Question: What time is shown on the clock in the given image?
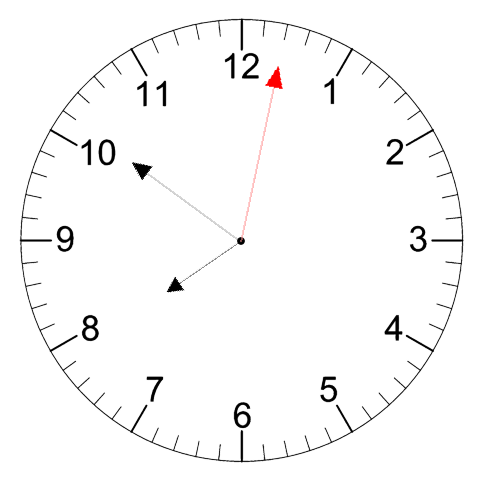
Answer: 07:51:02